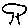
Label: tree